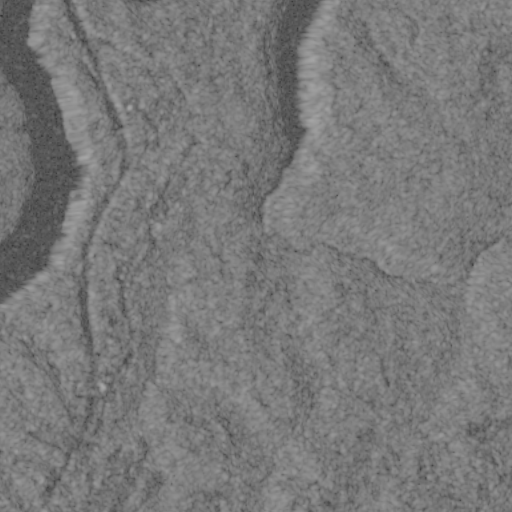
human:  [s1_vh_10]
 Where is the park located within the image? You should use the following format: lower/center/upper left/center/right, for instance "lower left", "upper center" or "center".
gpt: The park is located in the upper left of the image.
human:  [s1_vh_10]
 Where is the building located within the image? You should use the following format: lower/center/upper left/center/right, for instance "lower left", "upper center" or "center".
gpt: The building is located in the lower left of the image.
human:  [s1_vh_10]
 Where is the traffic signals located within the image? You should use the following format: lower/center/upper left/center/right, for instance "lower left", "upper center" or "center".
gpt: The traffic signals is located in the lower left of the image.
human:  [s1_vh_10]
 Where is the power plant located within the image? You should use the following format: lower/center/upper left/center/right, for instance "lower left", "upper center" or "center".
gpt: There is no power plant in the image.

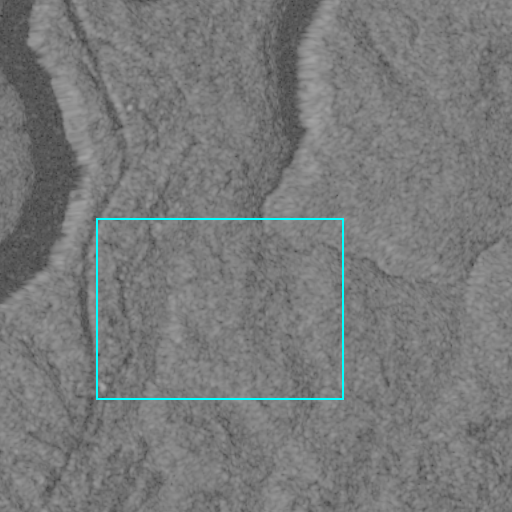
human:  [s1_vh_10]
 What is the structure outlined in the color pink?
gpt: There is no pink outline.
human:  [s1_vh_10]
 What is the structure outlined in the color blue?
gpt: There is no structure outlined in blue.